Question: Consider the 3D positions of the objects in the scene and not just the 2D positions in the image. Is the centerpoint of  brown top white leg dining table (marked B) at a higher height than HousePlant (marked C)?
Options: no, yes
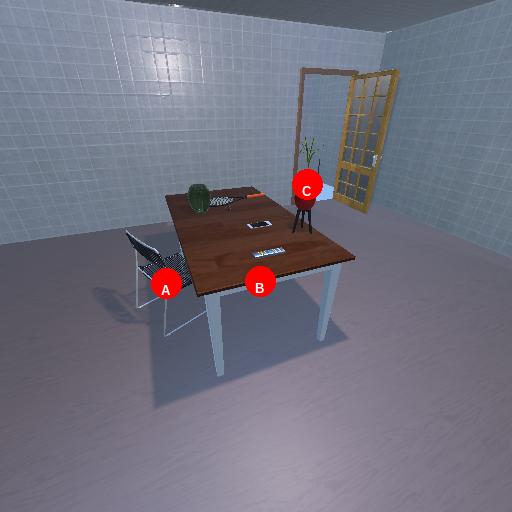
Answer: no